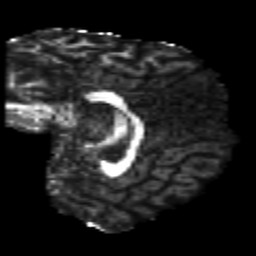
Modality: FA
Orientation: sagittal
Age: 22
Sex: male
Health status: healthy
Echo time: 0.074 s